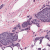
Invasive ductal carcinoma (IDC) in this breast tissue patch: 1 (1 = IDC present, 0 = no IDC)